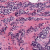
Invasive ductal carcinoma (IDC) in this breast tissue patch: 1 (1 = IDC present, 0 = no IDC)